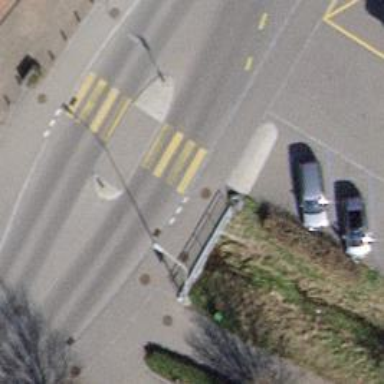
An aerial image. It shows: Marked road crossing with pedestrian island.